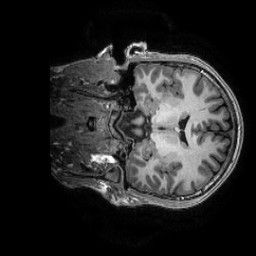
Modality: T1w
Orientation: coronal
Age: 31
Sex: male
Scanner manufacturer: ge
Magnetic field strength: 3 T
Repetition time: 0.0073 s
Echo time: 0.003 s